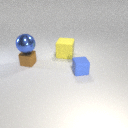
small blue rubber cube to the right of large yellow rubber cube